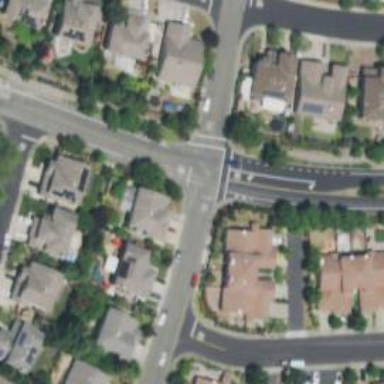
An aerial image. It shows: Stop road.